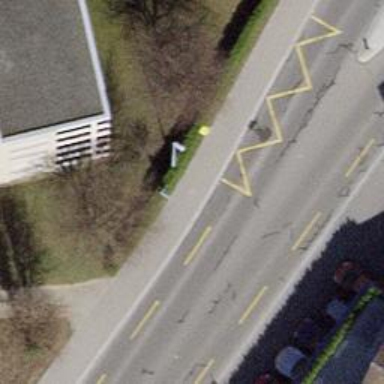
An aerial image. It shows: Post box is visible.